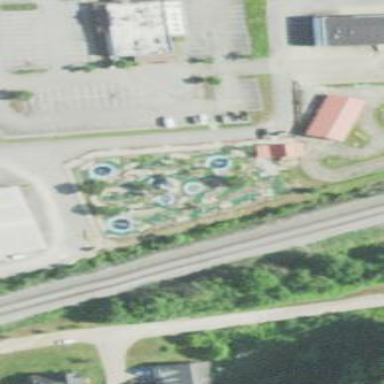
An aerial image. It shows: Miniature golf leisure land.